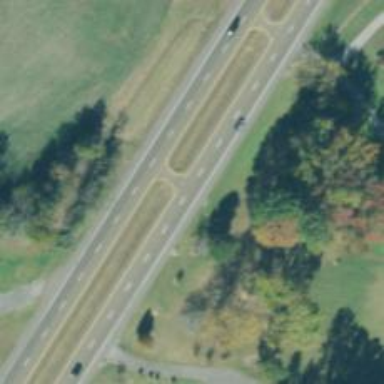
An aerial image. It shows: Trunk link highway.